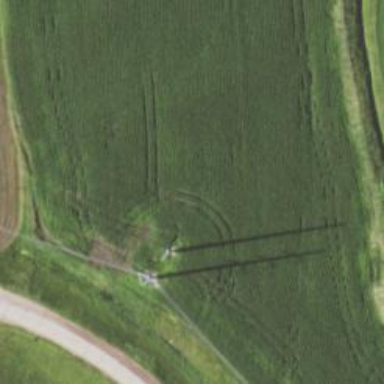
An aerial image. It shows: Power tower.